Question:
I cannot click the preference button on Pl/SQL Developer. Though I am connected and I am able to run scripts. I need to adjust somethings in the pls/sql Developer, but I am not able.
Doest anyone know the solution?
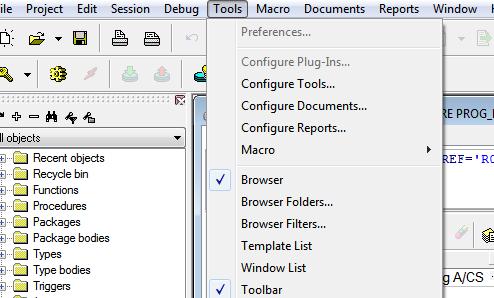
Answer: According to <URL>, this bug was fixed in version 8.0 Beta 5: "Preferences menu could be disabled on first start".
According to <URL>, you need to make sure that this directory exists and you can write to it: 'C:\Documents and Settings\<user>\Application Data\PLSQL Developer\Preferences\<user>'.